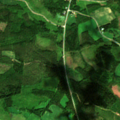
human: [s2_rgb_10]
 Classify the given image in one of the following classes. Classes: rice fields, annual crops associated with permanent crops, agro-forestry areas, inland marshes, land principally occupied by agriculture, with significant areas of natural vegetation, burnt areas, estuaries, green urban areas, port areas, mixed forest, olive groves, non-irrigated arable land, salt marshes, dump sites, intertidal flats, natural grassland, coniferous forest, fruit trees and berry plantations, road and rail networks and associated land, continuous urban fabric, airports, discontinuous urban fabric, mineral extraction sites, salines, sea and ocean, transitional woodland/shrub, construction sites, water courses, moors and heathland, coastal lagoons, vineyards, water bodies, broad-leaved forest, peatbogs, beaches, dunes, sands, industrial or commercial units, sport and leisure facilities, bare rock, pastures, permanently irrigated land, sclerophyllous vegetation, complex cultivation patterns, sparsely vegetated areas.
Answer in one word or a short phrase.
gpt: non-irrigated arable land, land principally occupied by agriculture, with significant areas of natural vegetation, coniferous forest, mixed forest, transitional woodland/shrub